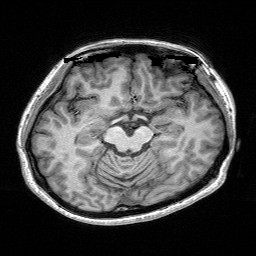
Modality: T1w
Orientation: coronal